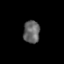
Tissue: prostate
Cell type: T cells
Senescence score: 0.3382
Nuclear area (px): 363
Mean DAPI intensity: 101.749